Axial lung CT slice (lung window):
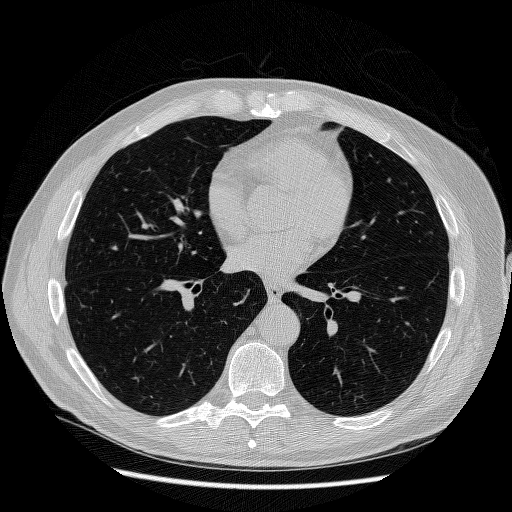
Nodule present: no